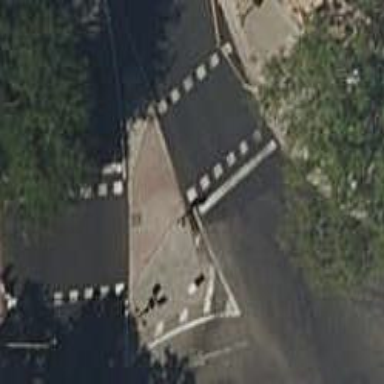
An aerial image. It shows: Road with traffic signals at crossing.